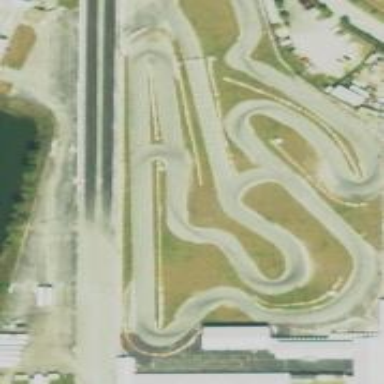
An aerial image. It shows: Raceway for motor sports.